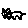
Label: cat